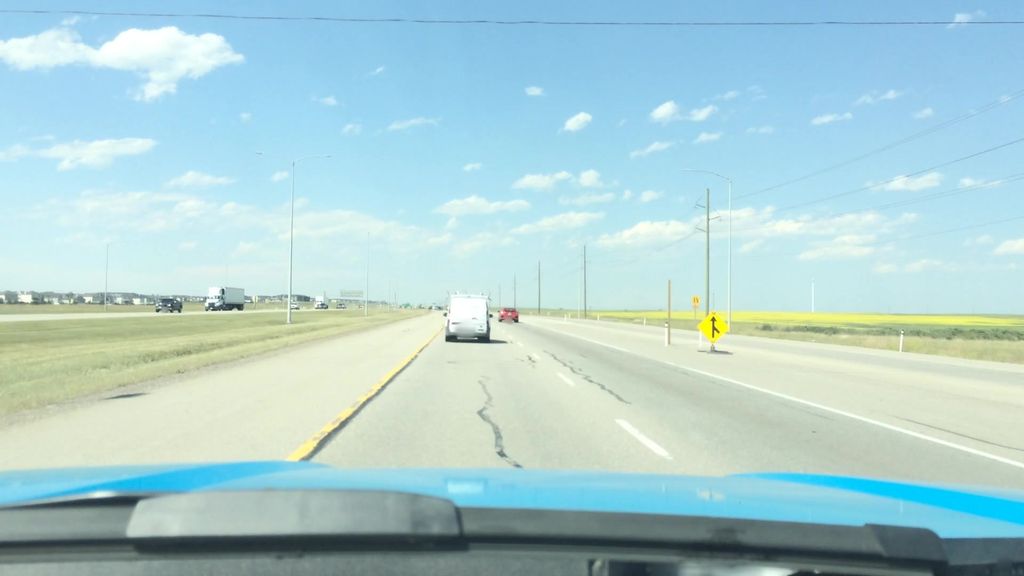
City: calgary